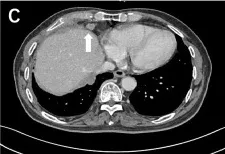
Contrast-enhanced), enlarged anterior supradiaphragmatic lymph nodes.
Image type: radiology (ct)